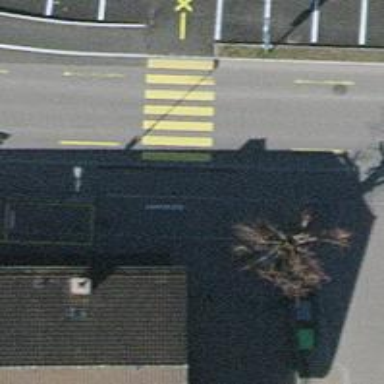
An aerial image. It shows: Kerb barrier.